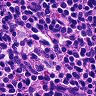
Metastatic tissue present: no